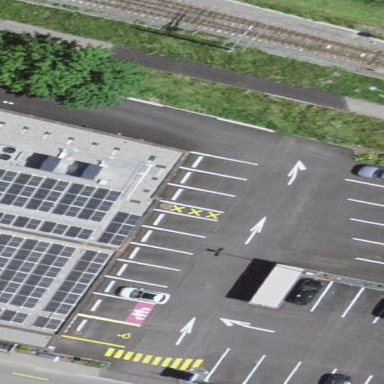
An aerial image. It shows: Parking area with surface.